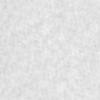
Label: no_change